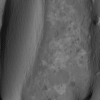
Label: not_dusty